Question: I need to add binomial confidence intervals to my plot.
Here are my steps:
'''
library(binom)
library(plotrix)
x <- c(1:6)
y <- c(68, 69, 70, 75, 75, 87)
CI <- binom.confint(y, 265, conf.level = 0.95, methods = "exact")
plot(x, y)
plotCI(x, y, ui = CI$upper, li = CI$lower, add = TRUE)
'''
I think I did everything correctly but my output plot doesn't seem right:

Do you have any suggestion?
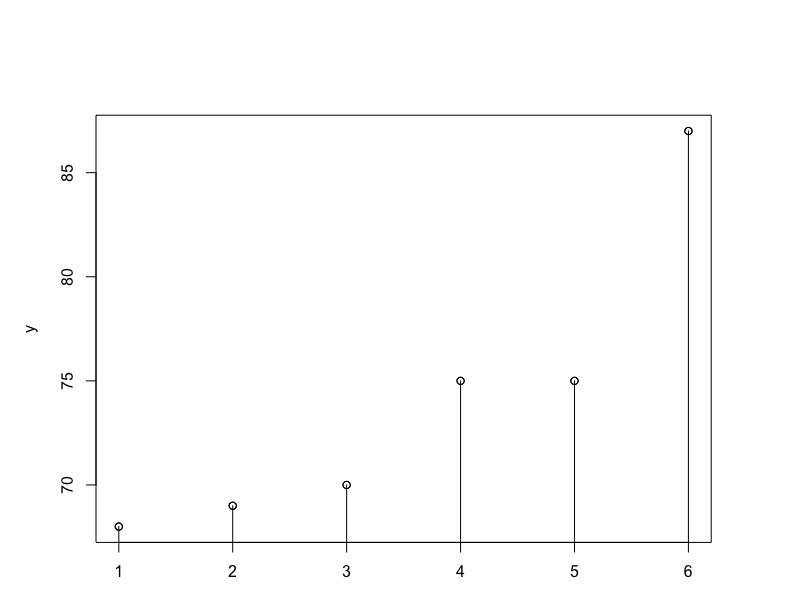
Answer: 'binom.confint' returns confidence intervals on the , not on the total numbers (if you'd inspected the 'CI' object by printing it, you might have noticed this). Try
'''
plotCI(x,y,ui=CI$upper*CI$n,li=CI$lower*CI$n)
'''
(This combines your two plotting statements to plot the points and the error bars at the same time.)
Alternatively you could plot the proportions and their CIs:
'''
plotCI(x,y/CI$n,ui=CI$upper,li=CI$lower)
'''